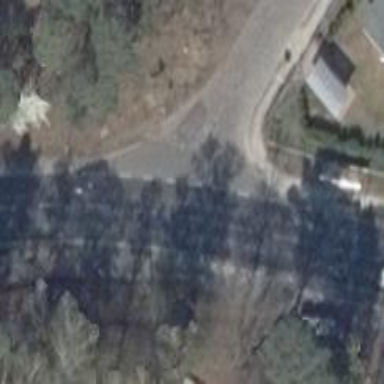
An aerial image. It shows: Residential road with asphalt surface.